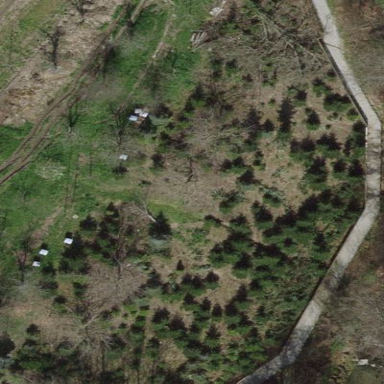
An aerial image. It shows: Plant nursery specializing in Christmas trees.